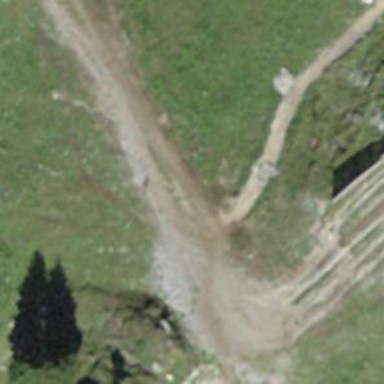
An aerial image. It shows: Path on the ground.